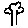
Label: tree